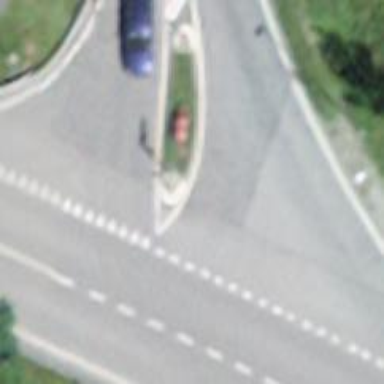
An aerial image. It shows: Road with "give way" sign.